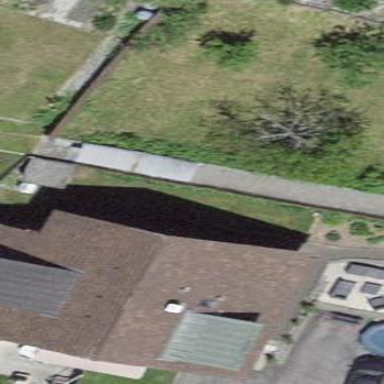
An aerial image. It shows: Residential building.